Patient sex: F
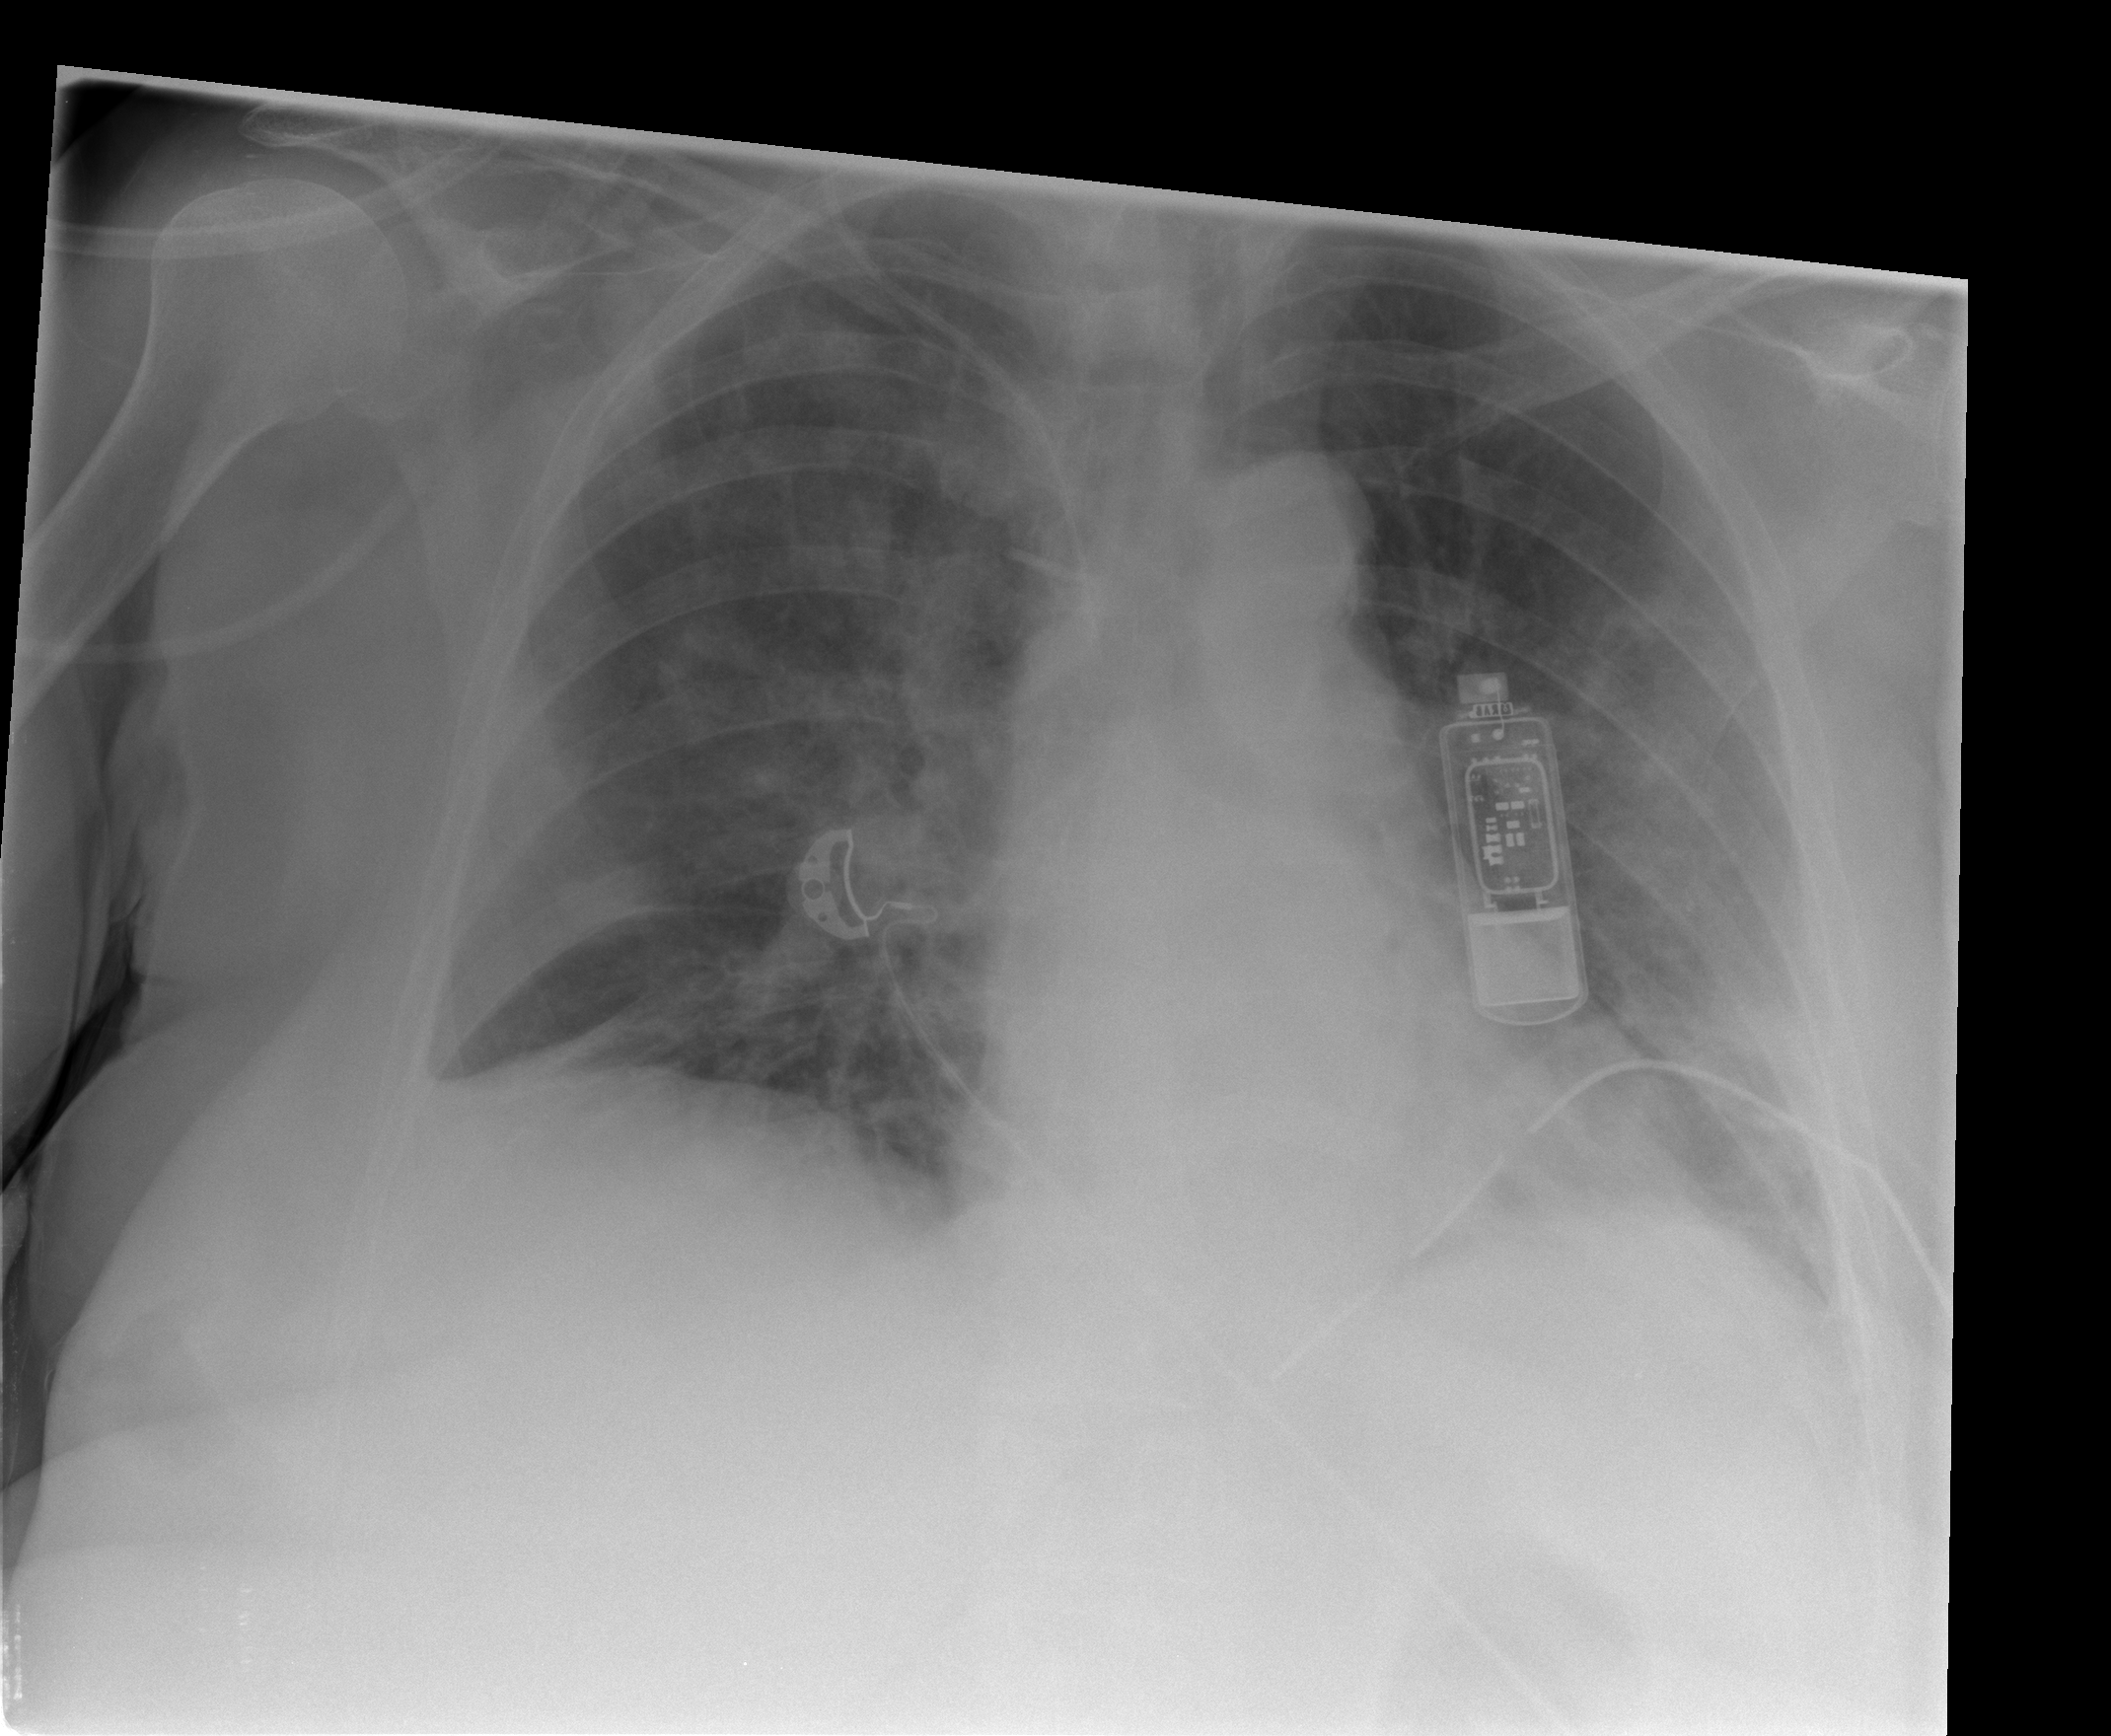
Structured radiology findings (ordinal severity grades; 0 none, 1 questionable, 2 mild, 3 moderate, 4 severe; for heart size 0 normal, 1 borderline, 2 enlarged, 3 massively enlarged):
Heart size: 0
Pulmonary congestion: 2
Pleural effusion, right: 2
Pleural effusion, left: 2
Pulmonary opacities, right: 2
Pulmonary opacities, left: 2
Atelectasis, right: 2
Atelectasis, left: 2